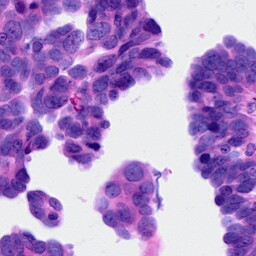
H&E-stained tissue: Ovarian